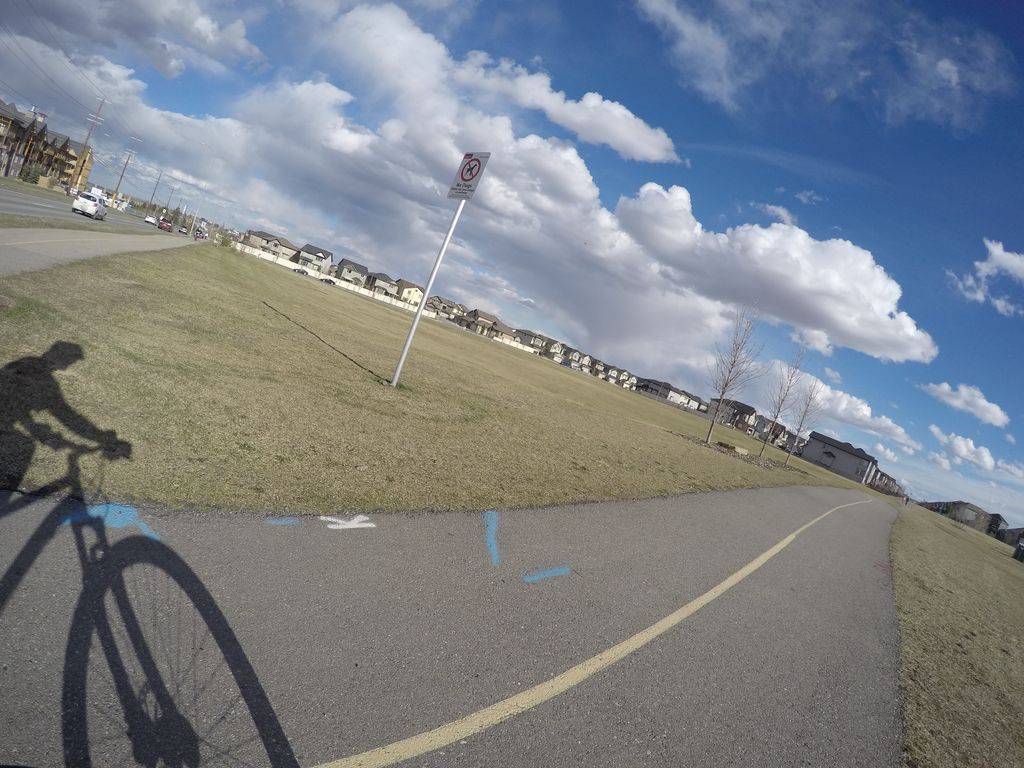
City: calgary